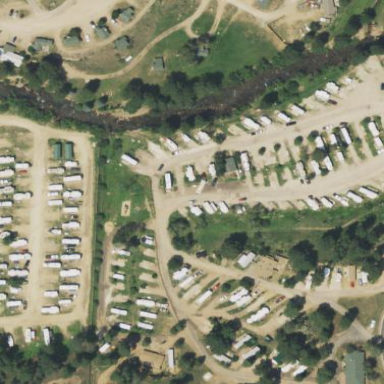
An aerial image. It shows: Caravan site for tourism.